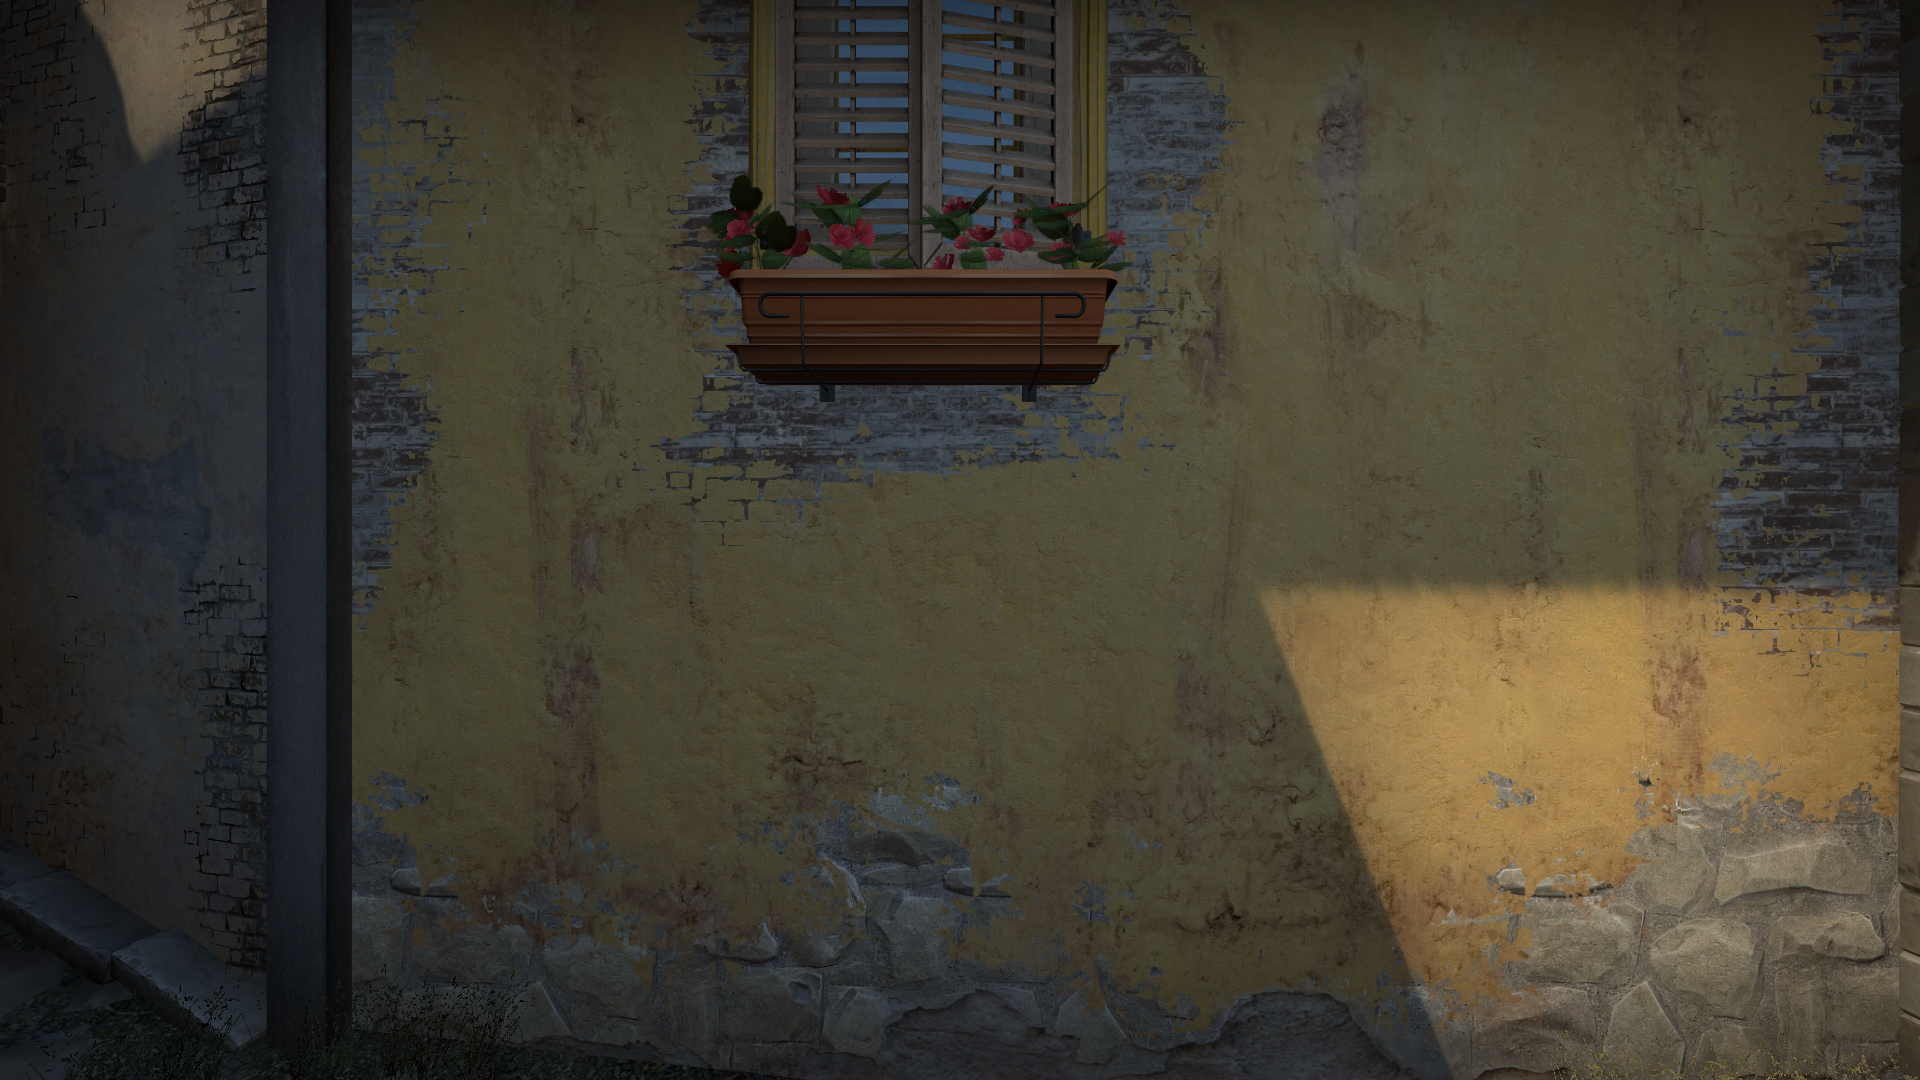
Map: de_inferno